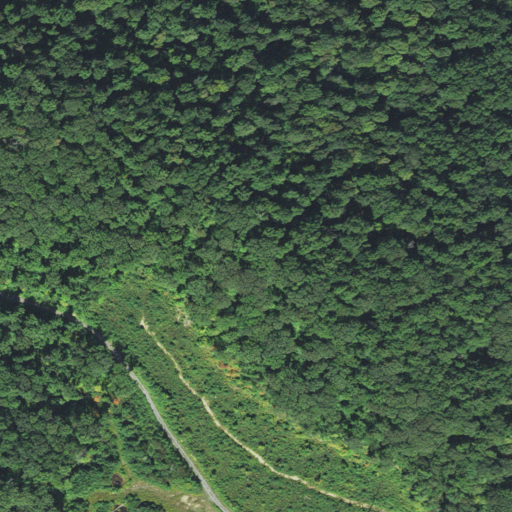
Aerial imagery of mountain in West Virginia named Mill Knob containing only deciduous forest